Field crop: maize
Growth stage: 2
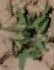
Species: atriplex